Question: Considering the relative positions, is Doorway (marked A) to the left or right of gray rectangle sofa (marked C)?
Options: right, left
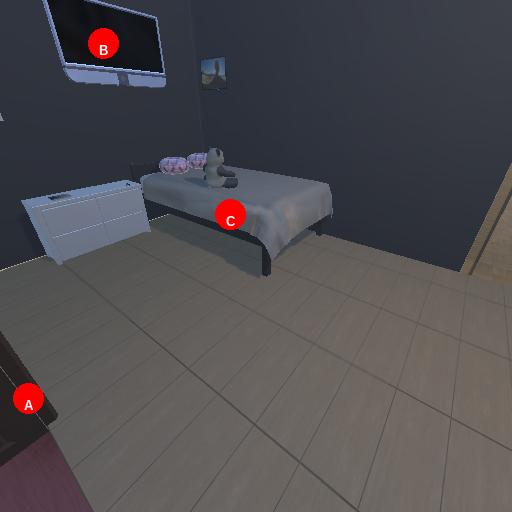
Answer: right